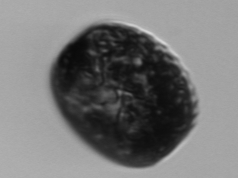
Label: Coscinodiscus